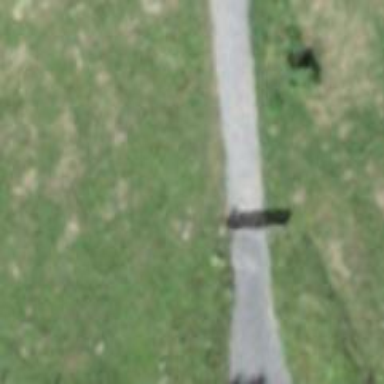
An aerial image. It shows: Gate.